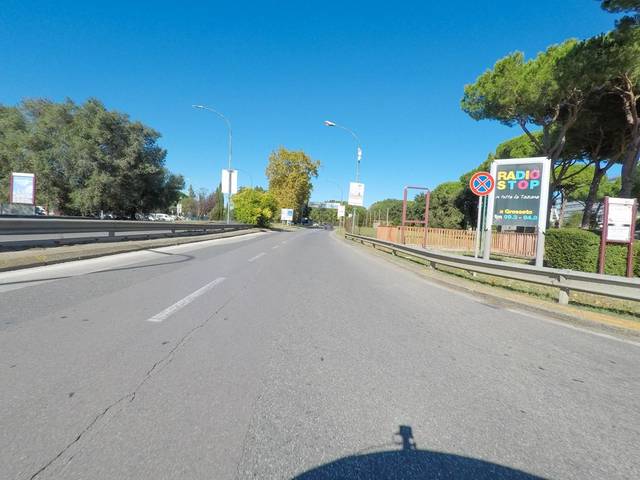
Region: Italy
Coordinates: 42.777, 11.123